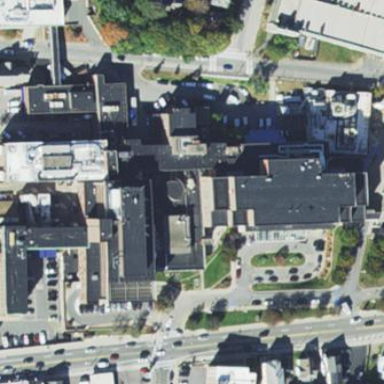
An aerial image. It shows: Healthcare facility identified as hospital.